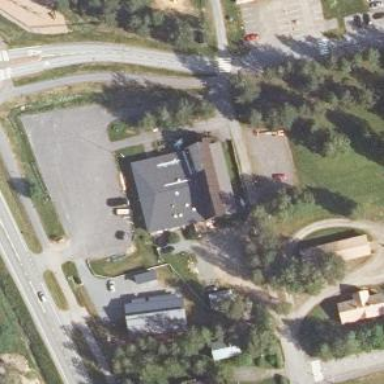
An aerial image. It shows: Building that is place of worship.